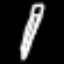
Label: pencil